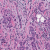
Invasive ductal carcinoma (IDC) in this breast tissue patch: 1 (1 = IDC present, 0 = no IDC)